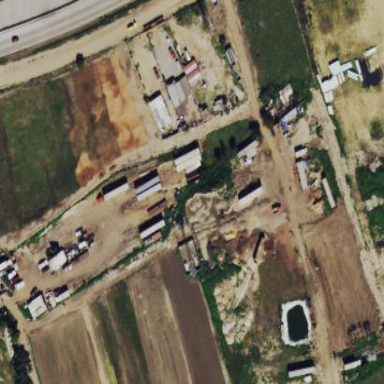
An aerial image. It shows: Farmyard area.